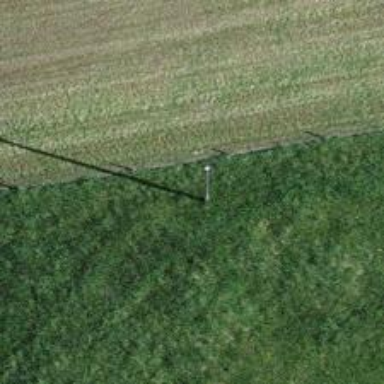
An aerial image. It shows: Minor power line.